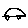
Label: car